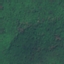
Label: Forest